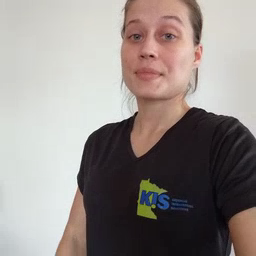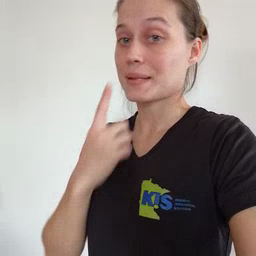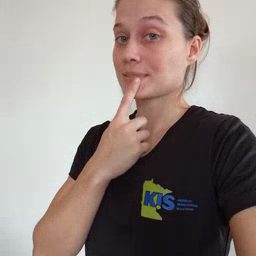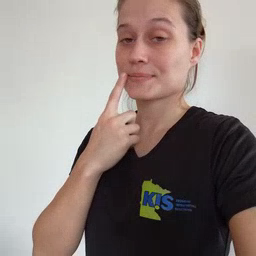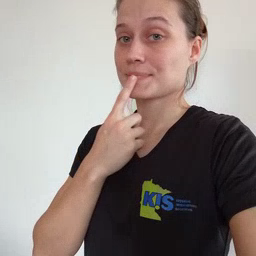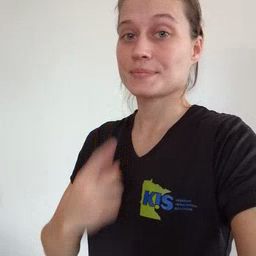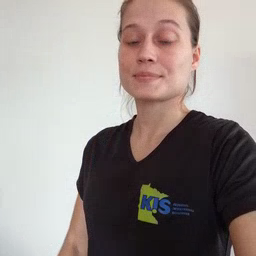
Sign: lips